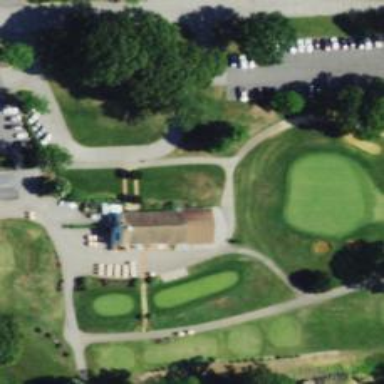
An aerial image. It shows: Golf clubhouse.